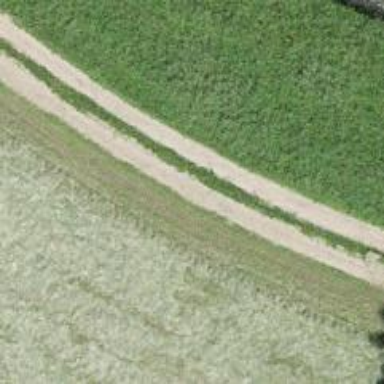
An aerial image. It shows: Grass track with grade5 track type.